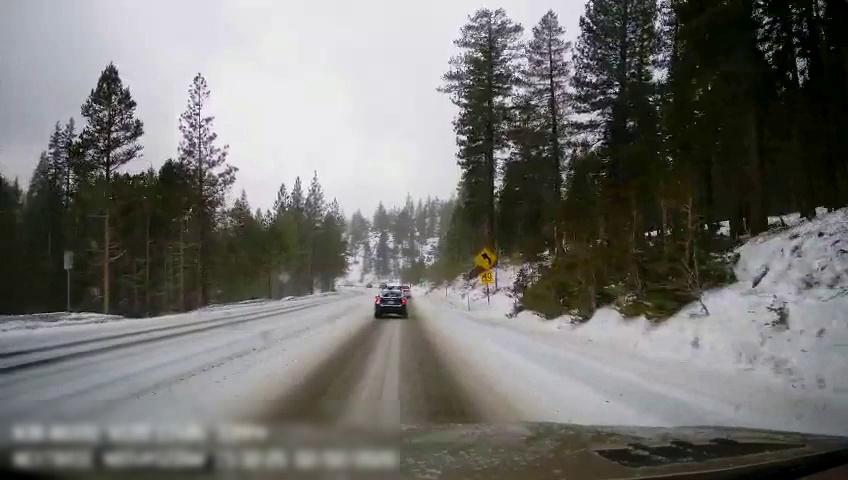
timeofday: Day
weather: Snowy
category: Drivable Space
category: Vehicles | Car
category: Vehicles | Car
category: Traffic | Signs
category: Traffic | Signs
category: Traffic | Signs